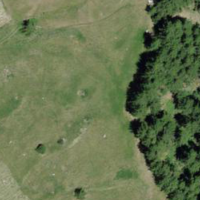
EUNIS habitat code: 26
Species observed at this site:
Allium carinatum